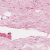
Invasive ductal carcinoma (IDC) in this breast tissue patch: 0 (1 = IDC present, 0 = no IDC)